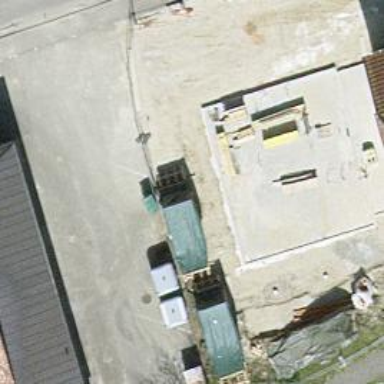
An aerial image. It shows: Waste disposal facility.